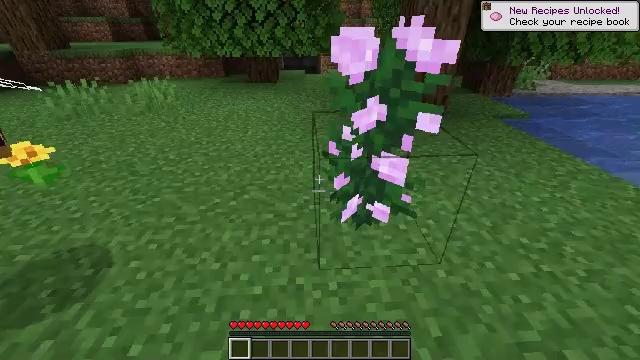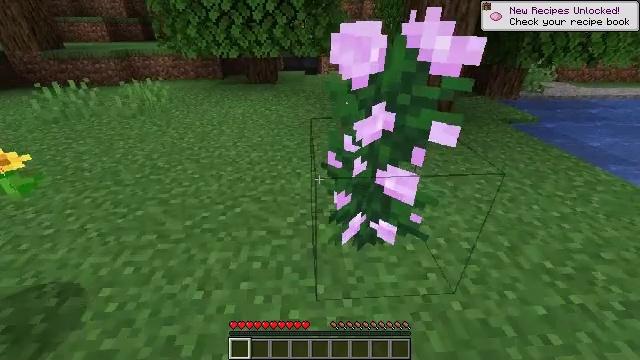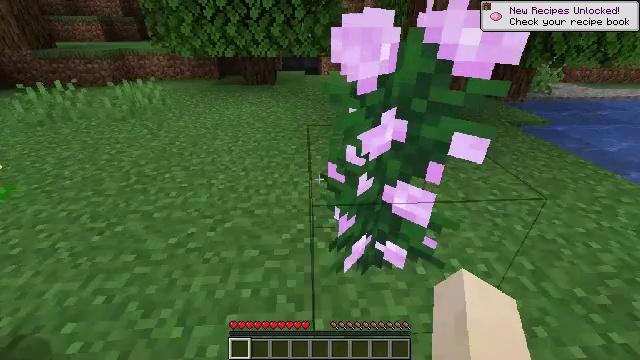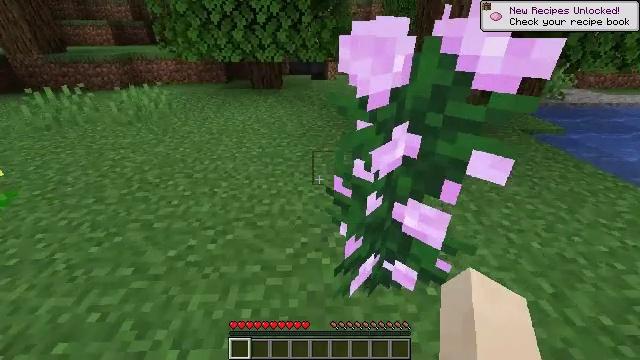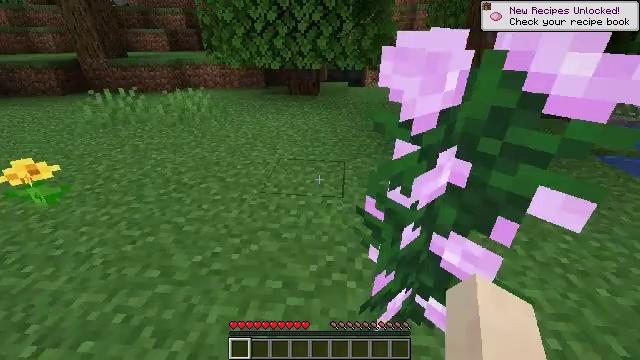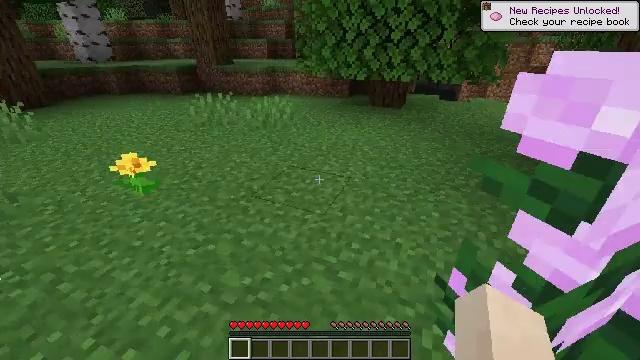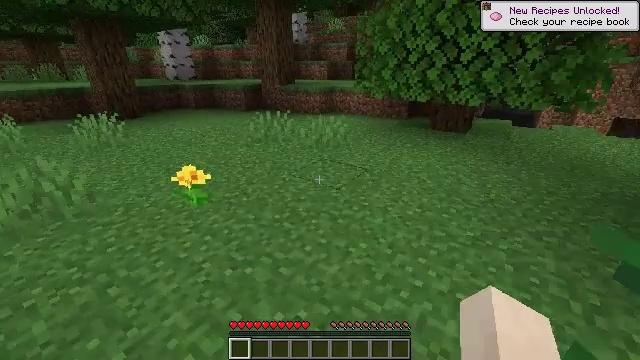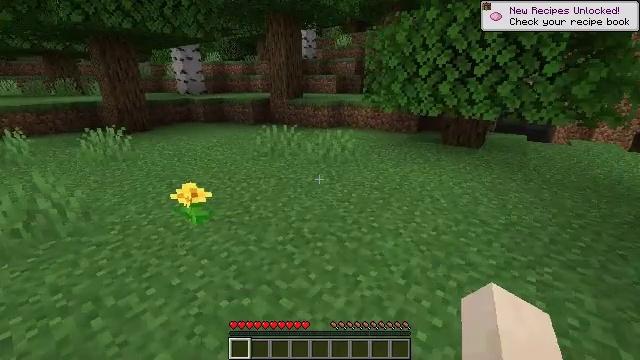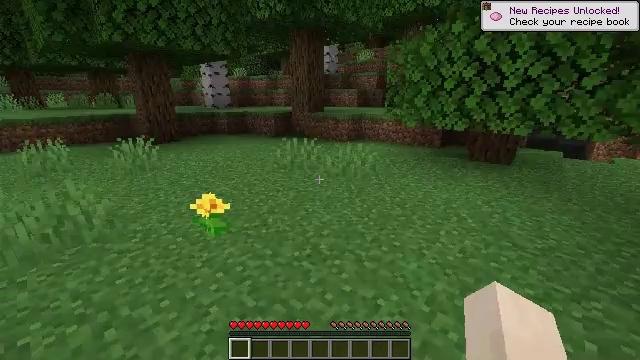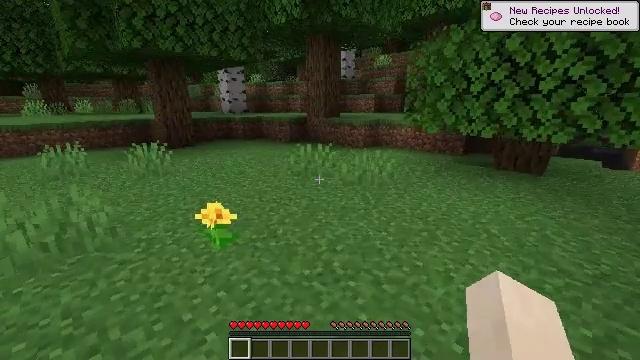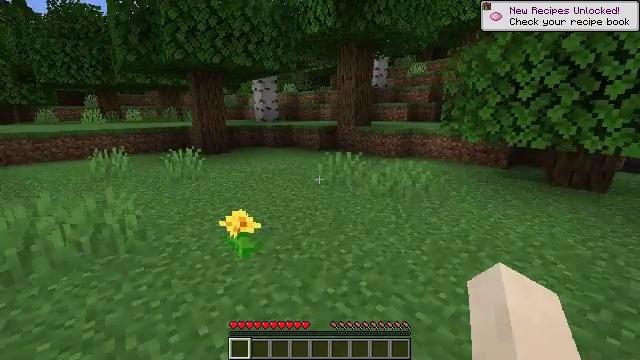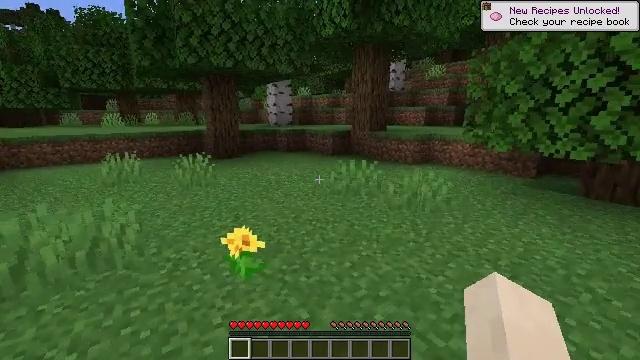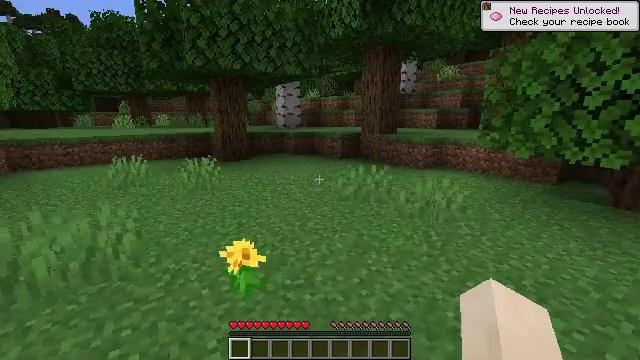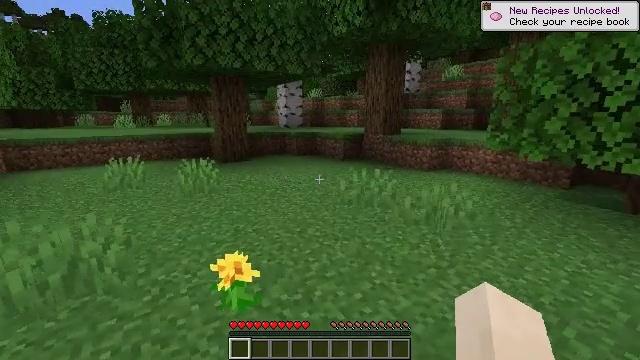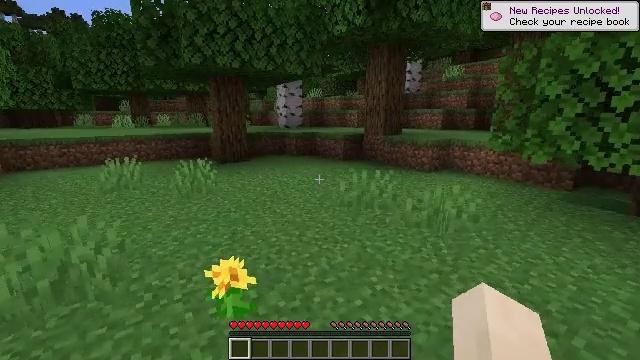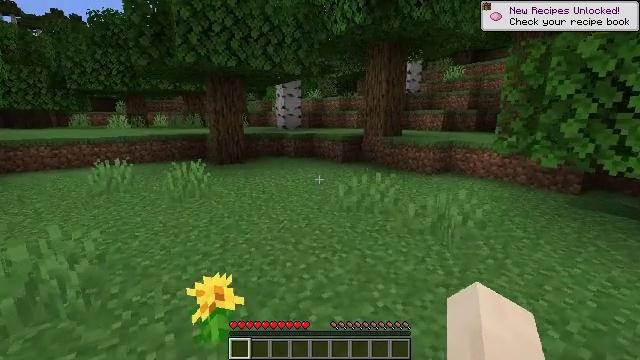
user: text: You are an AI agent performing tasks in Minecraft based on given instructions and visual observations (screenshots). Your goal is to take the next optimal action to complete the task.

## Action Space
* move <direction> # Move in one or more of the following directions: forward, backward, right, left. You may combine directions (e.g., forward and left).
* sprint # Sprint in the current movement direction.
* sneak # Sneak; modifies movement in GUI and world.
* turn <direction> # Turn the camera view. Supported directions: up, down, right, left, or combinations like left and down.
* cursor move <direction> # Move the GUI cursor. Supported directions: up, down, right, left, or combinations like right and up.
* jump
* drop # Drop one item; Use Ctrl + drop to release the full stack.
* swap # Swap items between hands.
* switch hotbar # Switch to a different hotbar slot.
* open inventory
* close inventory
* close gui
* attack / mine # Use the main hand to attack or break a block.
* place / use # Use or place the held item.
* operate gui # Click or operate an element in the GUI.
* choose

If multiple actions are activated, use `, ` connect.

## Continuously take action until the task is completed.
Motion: motion action
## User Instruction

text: Mine the bee nest.
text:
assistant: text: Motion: move forward, use / place
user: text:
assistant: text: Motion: move forward, use / place
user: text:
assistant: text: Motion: move forward, turn left, use / place
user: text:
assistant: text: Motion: move forward, turn left and up
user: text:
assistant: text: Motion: move forward, turn left and up
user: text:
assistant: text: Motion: move forward, turn left and up
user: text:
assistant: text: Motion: move forward, turn left and up
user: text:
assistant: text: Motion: move forward, turn left and up
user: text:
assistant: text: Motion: move forward, turn left and up
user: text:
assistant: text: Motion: move forward, turn left and up
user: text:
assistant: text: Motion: move forward, turn left
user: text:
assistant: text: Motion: move forward, turn left
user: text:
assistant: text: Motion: move forward
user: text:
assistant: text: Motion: move forward
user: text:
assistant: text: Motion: move forward
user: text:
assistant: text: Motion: move forward
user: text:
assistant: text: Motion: move forward
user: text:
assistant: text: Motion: move forward
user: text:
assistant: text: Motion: move forward
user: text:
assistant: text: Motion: move forward
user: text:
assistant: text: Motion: move forward, turn left and down
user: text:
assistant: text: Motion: move forward, turn left
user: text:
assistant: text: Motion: move forward, turn left
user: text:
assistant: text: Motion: move forward, turn up
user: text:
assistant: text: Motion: move forward, turn right and up
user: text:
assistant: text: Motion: move forward, turn right and up
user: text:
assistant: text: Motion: move forward
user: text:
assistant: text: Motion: move forward
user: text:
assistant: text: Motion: move forward
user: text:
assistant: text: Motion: move forward